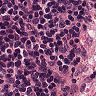
Metastatic tissue present: no